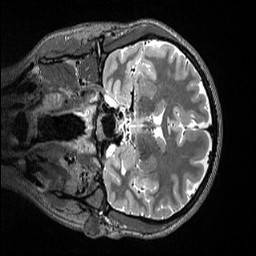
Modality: T2w
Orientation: coronal
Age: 32
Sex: female
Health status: ill
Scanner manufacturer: siemens
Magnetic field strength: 3 T
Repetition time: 3.2 s
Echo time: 0.563 s